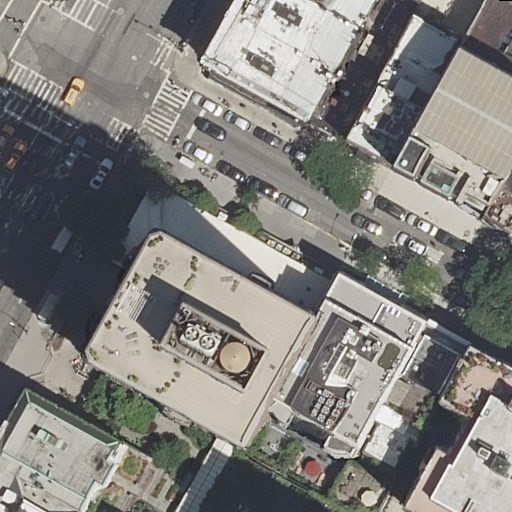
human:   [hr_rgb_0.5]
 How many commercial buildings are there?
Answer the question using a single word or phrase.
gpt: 0

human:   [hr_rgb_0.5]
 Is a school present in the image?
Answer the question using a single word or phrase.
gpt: yes

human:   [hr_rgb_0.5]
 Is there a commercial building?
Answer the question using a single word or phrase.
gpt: no

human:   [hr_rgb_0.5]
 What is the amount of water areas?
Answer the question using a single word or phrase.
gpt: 0

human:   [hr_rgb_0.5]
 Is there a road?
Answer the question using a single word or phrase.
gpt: yes

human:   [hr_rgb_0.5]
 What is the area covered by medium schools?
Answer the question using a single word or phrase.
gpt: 0m2

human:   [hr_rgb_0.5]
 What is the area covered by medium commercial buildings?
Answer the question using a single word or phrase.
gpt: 0m2

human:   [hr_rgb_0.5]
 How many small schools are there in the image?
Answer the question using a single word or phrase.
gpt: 0

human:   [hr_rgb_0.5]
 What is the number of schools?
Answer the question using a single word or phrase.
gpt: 1

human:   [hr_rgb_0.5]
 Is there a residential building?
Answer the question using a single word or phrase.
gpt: yes

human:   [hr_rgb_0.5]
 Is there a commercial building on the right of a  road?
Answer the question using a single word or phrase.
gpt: no

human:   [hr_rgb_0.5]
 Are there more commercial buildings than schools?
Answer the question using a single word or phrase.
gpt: no

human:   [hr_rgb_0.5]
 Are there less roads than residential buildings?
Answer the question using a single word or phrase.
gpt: yes

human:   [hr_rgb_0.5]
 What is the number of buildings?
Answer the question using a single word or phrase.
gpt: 14

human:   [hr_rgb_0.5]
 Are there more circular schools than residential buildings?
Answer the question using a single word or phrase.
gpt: no

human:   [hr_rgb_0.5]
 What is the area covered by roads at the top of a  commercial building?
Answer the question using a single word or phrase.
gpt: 0m2

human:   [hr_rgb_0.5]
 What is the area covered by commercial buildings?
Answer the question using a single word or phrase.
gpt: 0m2

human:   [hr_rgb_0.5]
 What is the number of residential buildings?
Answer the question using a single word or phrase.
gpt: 14

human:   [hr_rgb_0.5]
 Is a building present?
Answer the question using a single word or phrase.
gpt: yes

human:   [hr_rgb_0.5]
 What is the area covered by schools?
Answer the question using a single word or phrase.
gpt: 605m2

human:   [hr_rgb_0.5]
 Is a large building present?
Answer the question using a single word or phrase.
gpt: yes

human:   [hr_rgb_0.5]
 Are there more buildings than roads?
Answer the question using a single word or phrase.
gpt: yes

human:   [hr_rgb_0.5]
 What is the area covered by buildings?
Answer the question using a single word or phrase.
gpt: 5104m2

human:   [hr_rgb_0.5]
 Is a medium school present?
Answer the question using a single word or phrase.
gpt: no

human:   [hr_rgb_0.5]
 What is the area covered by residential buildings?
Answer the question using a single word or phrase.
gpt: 5104m2

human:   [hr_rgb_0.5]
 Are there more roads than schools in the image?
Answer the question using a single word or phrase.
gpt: yes

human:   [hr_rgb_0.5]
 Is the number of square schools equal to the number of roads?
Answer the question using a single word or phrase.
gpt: no

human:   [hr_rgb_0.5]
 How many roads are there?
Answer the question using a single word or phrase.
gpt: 2

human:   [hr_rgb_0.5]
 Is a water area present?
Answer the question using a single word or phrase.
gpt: no

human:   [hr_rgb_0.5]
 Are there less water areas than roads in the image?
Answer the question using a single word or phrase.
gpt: yes

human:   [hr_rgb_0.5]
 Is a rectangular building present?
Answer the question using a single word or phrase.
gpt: yes

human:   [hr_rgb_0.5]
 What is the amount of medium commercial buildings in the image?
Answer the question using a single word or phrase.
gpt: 0

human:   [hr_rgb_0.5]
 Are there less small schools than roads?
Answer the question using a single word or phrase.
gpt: yes

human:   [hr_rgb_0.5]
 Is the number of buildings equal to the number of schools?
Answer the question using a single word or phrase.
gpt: no

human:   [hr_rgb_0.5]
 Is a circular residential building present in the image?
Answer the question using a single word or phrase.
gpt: no

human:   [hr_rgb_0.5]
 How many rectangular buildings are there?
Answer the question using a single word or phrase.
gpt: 8

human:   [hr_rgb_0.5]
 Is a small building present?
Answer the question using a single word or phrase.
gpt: yes

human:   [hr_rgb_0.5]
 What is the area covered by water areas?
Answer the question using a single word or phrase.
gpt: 0m2

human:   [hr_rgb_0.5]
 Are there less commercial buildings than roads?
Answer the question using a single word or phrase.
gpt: yes

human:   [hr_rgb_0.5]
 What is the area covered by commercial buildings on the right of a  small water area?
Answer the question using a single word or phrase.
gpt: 0m2

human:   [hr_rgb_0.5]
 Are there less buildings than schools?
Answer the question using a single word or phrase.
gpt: no

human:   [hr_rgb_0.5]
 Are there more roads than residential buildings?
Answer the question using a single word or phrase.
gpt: no

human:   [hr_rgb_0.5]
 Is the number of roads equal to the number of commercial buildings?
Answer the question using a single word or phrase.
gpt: no

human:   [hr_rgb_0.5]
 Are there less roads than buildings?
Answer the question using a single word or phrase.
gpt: yes

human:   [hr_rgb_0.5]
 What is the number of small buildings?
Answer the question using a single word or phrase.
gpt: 4

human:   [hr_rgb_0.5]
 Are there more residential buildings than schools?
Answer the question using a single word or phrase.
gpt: yes

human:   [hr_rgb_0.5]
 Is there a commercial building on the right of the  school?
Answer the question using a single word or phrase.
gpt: no

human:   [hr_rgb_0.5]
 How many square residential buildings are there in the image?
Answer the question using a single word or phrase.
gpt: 0

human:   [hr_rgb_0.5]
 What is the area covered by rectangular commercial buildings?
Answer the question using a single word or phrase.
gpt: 0m2

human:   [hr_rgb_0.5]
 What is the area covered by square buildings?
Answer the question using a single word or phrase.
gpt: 0m2

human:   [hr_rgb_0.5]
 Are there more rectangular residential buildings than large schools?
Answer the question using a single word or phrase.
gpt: yes

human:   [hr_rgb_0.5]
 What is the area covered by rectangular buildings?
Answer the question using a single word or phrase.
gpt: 1097m2

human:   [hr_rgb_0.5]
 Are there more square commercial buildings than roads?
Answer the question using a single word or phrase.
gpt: no

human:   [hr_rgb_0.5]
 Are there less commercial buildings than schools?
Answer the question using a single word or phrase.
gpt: yes

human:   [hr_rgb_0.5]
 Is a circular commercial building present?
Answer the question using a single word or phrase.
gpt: no

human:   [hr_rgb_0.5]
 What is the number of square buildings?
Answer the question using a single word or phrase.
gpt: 0

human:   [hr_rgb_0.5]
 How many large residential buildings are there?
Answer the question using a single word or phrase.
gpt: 4

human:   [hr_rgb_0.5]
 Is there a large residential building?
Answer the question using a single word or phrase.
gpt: yes

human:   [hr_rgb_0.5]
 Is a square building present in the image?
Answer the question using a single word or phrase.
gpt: no

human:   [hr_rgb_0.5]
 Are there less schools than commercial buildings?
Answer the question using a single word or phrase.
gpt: no

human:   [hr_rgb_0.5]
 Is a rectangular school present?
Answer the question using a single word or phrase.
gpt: no

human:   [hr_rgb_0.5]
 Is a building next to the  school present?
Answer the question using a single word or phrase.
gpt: yes

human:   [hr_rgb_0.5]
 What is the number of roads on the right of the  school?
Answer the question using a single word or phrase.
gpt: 0

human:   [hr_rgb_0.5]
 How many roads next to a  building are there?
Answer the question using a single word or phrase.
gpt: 2